Question: im using the current css and js from <URL>
Basically the month table is not suppose to look like this. Some how it displays inline downwards. Can i get some help with this. Im thinking it should be the CSS that is the problem. Thanks
anytime.5.0.5.css
anytime.5.0.5.js
See here:

'''
String selectTime ="chooseTime";
var anytimeFormat = "%d/%m/%Y %H:%i:%s";
var anytimeFormatConverter = new AnyTime.Converter({format:anytimeFormat});
AnyTime.picker( "<%=selectTime%>", {
format: anytimeFormat,
firstDOW: 1
});
<input id="chooseTime" name="chooseTime" type="text" maxlength="16" size="16" value=""> &nbsp;(DD/MM/YYYY HH:mm:ss)<br />
'''
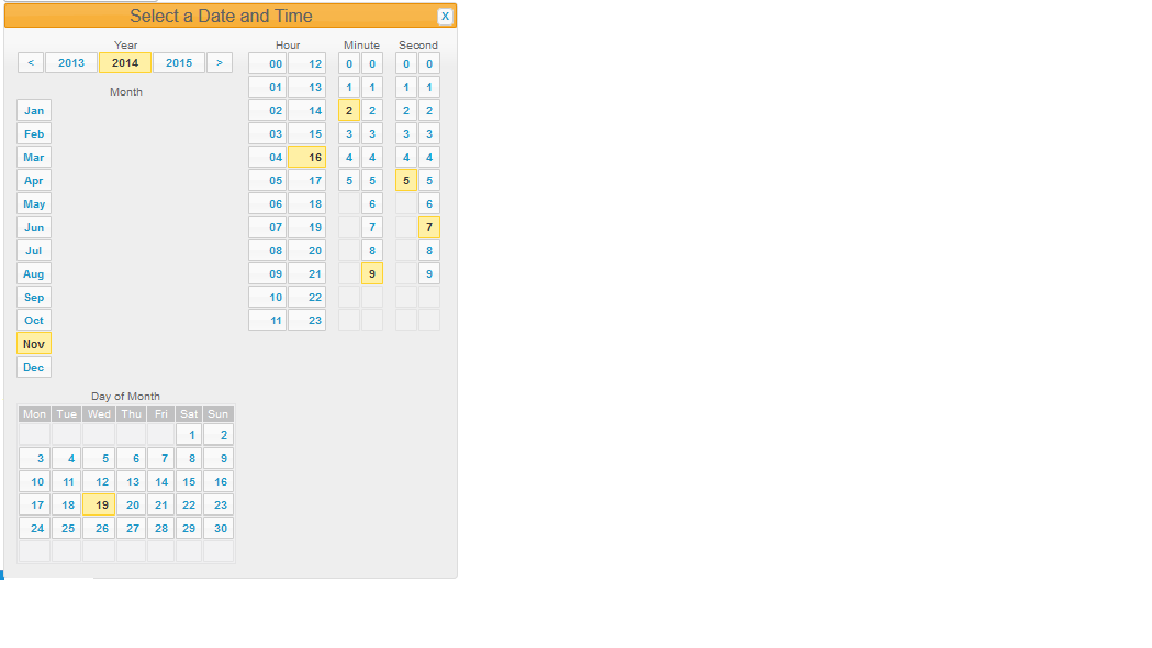
Answer: Problems like that are typically caused by a missing or incorrect DOCTYPE declaration. Did you try following the Troubleshooting Tips at <URL> ?
For faster help, please email me by clicking Contact in the menu at the top of that page.